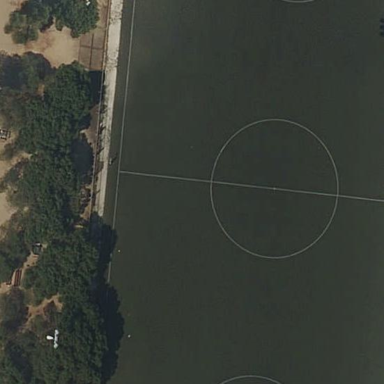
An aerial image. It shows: Soccer pitch for outdoor sports and leisure activities.